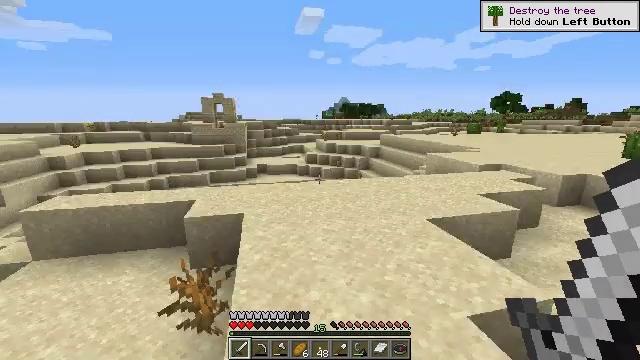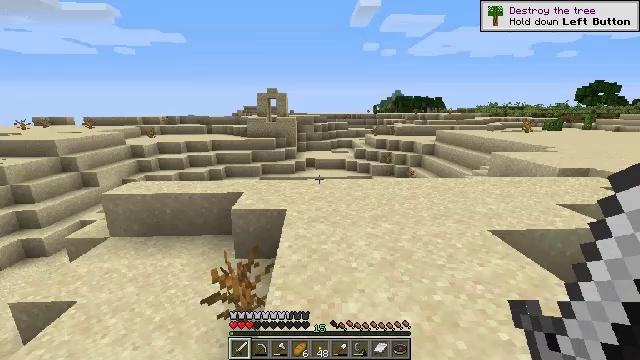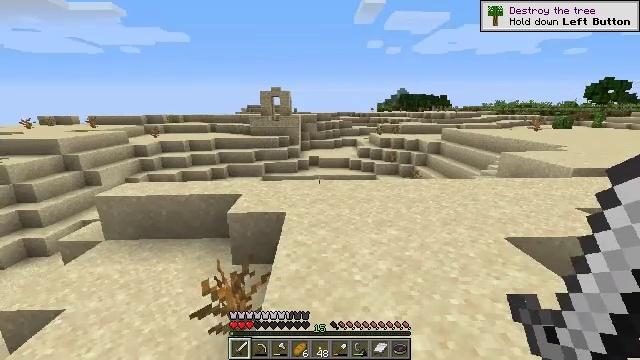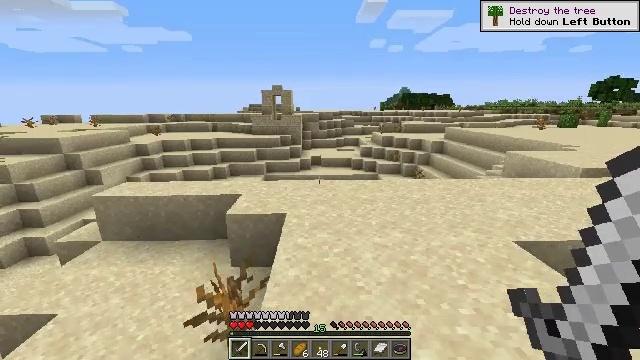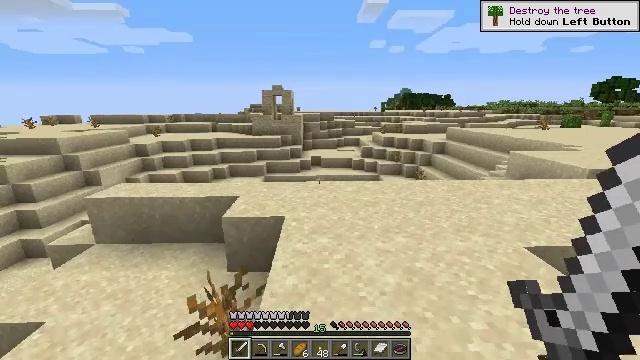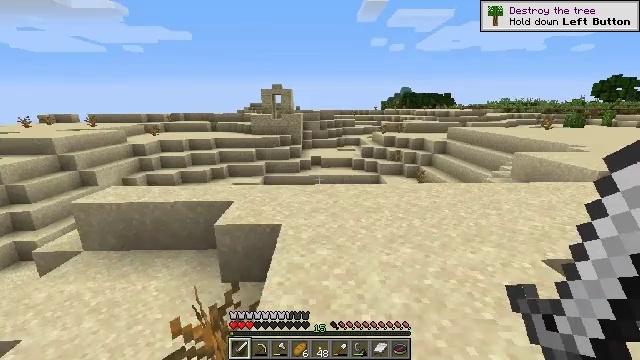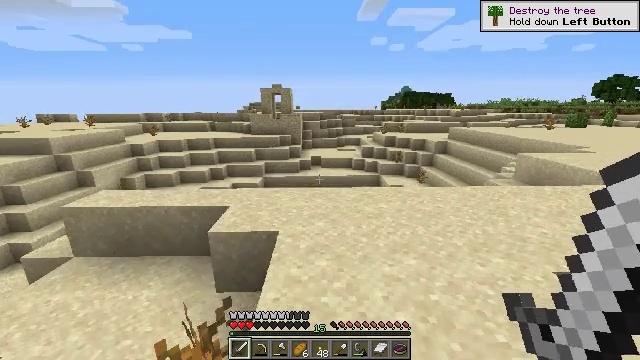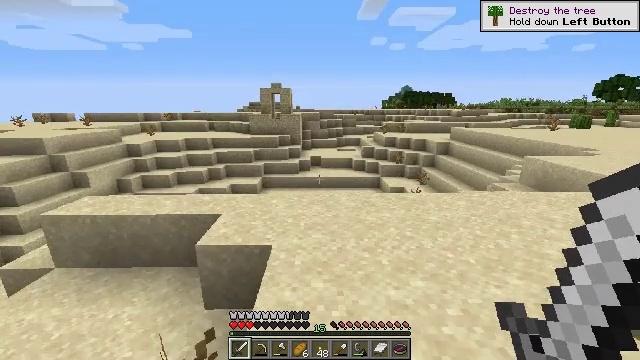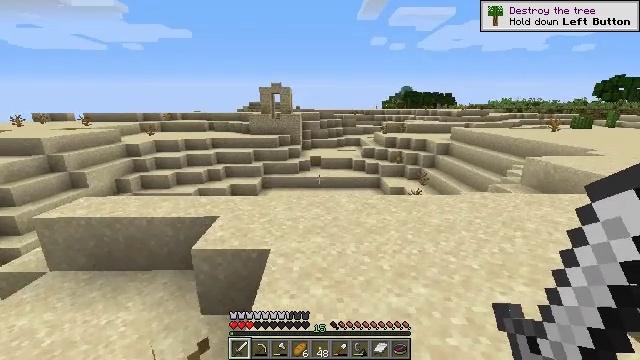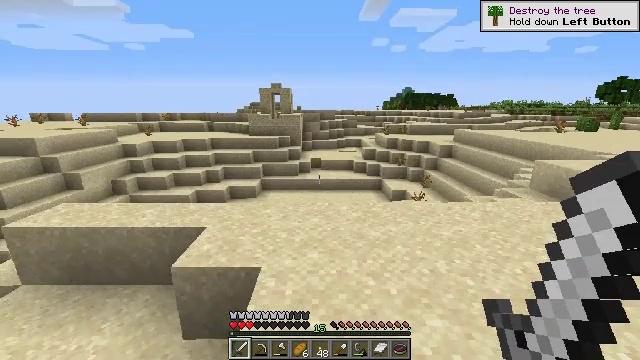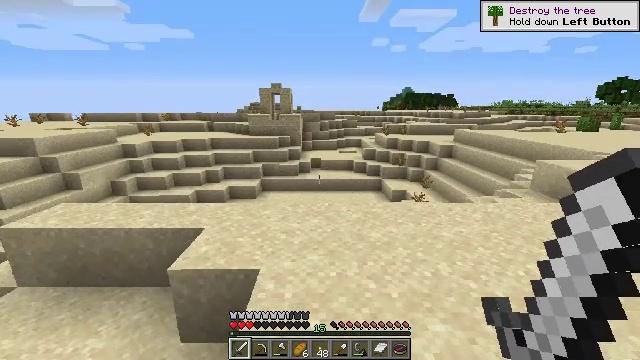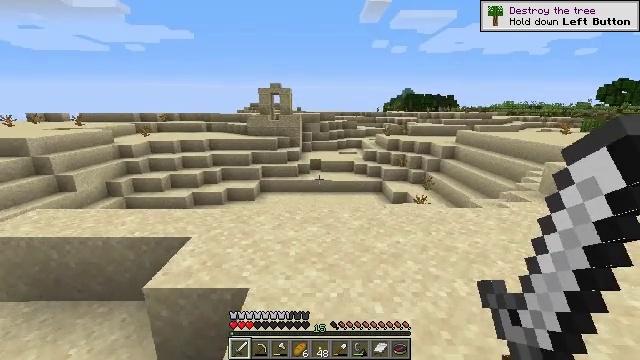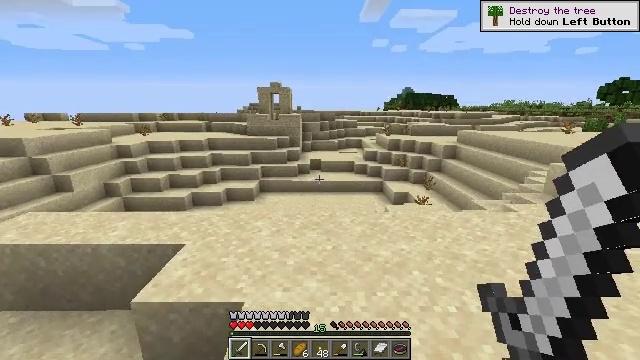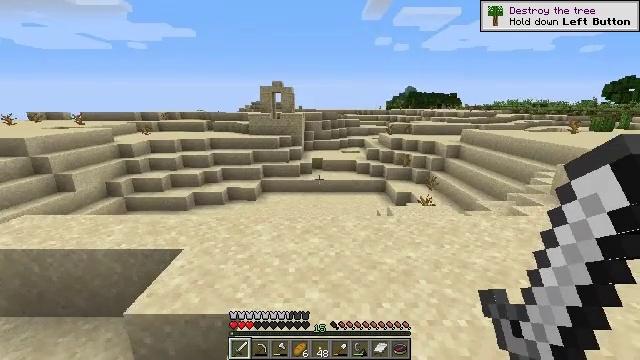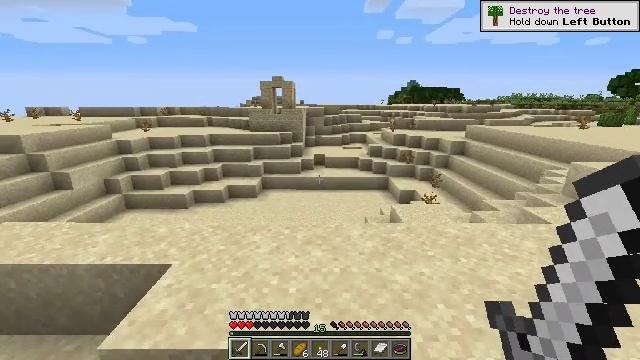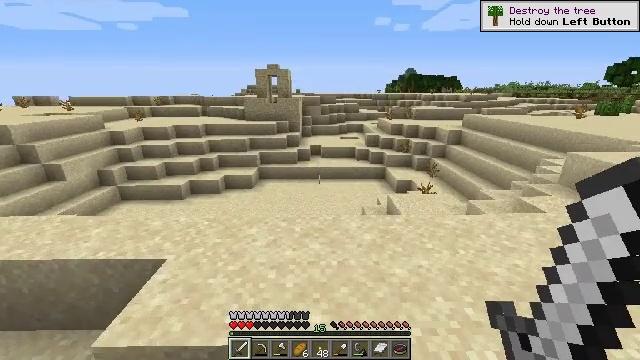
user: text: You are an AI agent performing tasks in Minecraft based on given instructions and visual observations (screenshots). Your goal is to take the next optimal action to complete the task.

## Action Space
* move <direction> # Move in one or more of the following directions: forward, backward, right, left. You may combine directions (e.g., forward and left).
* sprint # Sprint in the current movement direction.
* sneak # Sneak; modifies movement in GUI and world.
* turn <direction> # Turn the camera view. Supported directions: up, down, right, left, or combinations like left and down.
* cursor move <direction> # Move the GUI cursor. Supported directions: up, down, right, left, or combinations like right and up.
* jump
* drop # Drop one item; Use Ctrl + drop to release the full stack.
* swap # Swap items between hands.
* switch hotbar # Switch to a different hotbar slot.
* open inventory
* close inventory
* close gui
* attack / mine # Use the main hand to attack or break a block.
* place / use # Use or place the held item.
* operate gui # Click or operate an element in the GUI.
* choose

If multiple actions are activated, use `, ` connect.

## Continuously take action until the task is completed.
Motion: motion action
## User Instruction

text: Left click to mine the dead bush.
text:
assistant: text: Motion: move forward, turn left and down
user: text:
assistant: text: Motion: move forward
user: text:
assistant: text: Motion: move forward
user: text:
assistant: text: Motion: move forward
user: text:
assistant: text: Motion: move forward
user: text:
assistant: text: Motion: move forward
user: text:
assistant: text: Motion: move forward
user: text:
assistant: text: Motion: move forward
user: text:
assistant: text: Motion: move forward
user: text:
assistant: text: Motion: move forward
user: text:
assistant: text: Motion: move forward
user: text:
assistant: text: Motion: move forward
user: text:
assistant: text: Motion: move forward
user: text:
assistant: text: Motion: move forward
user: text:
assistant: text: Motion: move forward, turn down
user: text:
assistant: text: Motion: move forward, turn right and down
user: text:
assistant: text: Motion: move forward, turn right and down
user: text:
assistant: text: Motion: move forward, turn down
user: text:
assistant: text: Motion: move forward
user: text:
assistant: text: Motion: move forward
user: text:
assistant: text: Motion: move forward
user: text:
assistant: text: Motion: move forward
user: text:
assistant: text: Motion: move forward
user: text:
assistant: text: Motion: move forward
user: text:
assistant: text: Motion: move forward
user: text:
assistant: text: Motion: move forward
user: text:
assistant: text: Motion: move forward
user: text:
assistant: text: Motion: move forward
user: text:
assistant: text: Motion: move forward
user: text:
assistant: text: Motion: move forward